Question: I would like content of my anchor links to be consistenly bold and underlined, but spans inside anchor tag should not be bold.
Sample markup:
'''
<a>Hello, <span>fooooo</span> bar</a>
'''
Styles:
'''
a {
font-weight: bold;
text-decoration: underline;
}
span {
font-weight: normal;
}
'''

In IE8+, underline thickness is inconsistent: apparently it is determined by percentage of bold text inside link. Is there a way to make underlining look exactly the same for link on the page?
Fiddle: <URL>
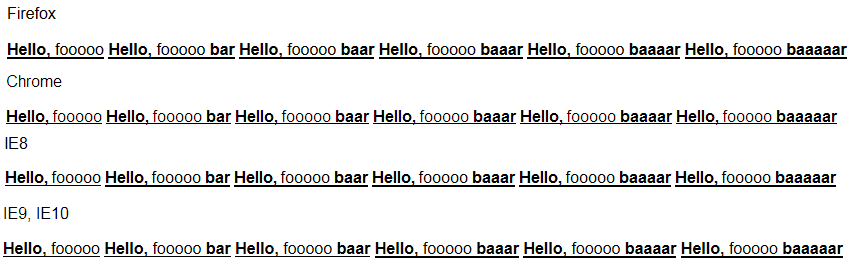
Answer: Kinda hack-ish, but instead of 'text-decoration:underline', you could use this instead:
'''
border-bottom:1px solid #000;
'''
<URL>
---
Alternatively, if you have to use 'text-decoration:underline',
you could just make bold .
'''
font-weight:800;
'''
<URL>